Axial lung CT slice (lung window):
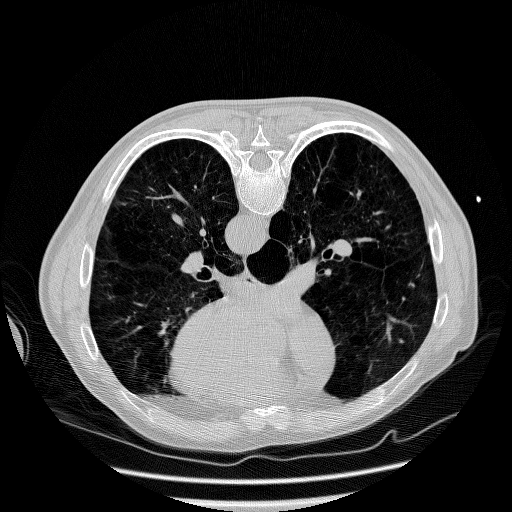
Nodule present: no